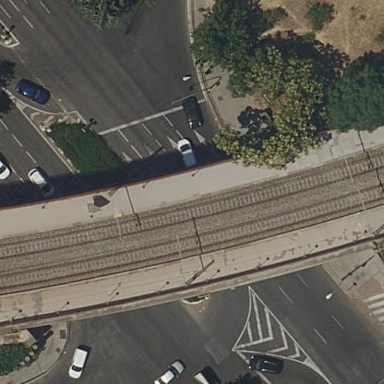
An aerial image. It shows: Platform for public transport with shelter. The platform is for railway use.